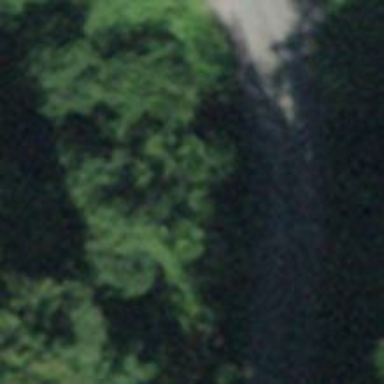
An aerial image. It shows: Culvert tunnel.